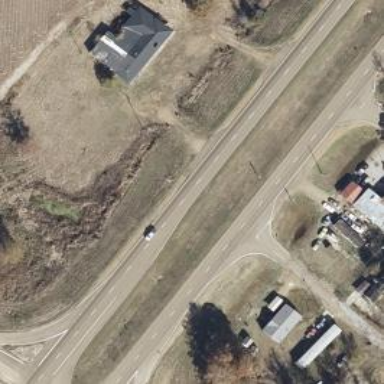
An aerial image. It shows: Trunk highway.